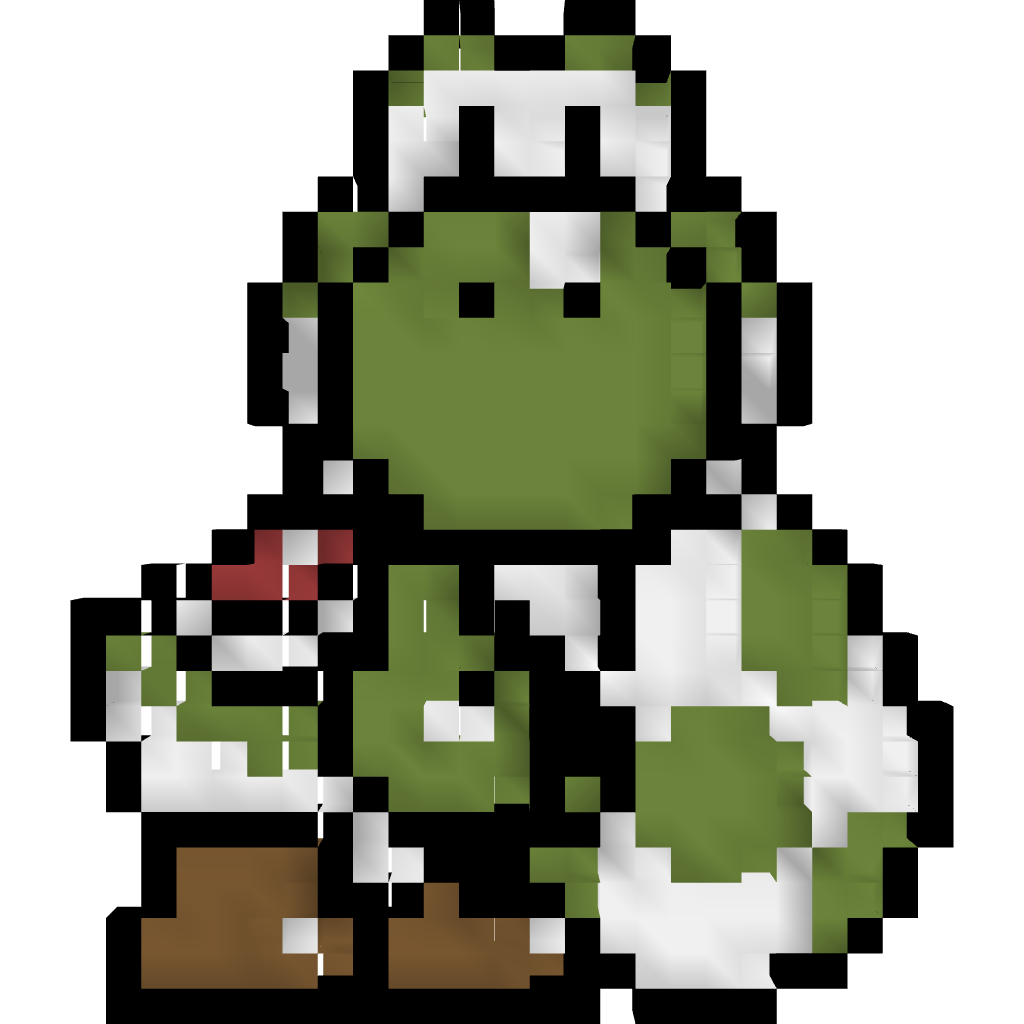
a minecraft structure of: Yoshi 8-Bit Style [Looking at You with Egg] high quality